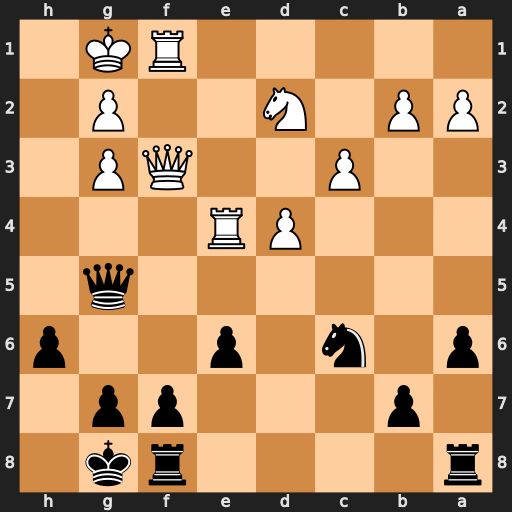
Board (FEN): r4rk1/1p3pp1/p1n1p2p/6q1/3PR3/2P2QP1/PP1N2P1/5RK1
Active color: b
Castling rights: -
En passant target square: -
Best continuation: Qxd2 Re2 Qg5